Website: macys
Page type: billing-address
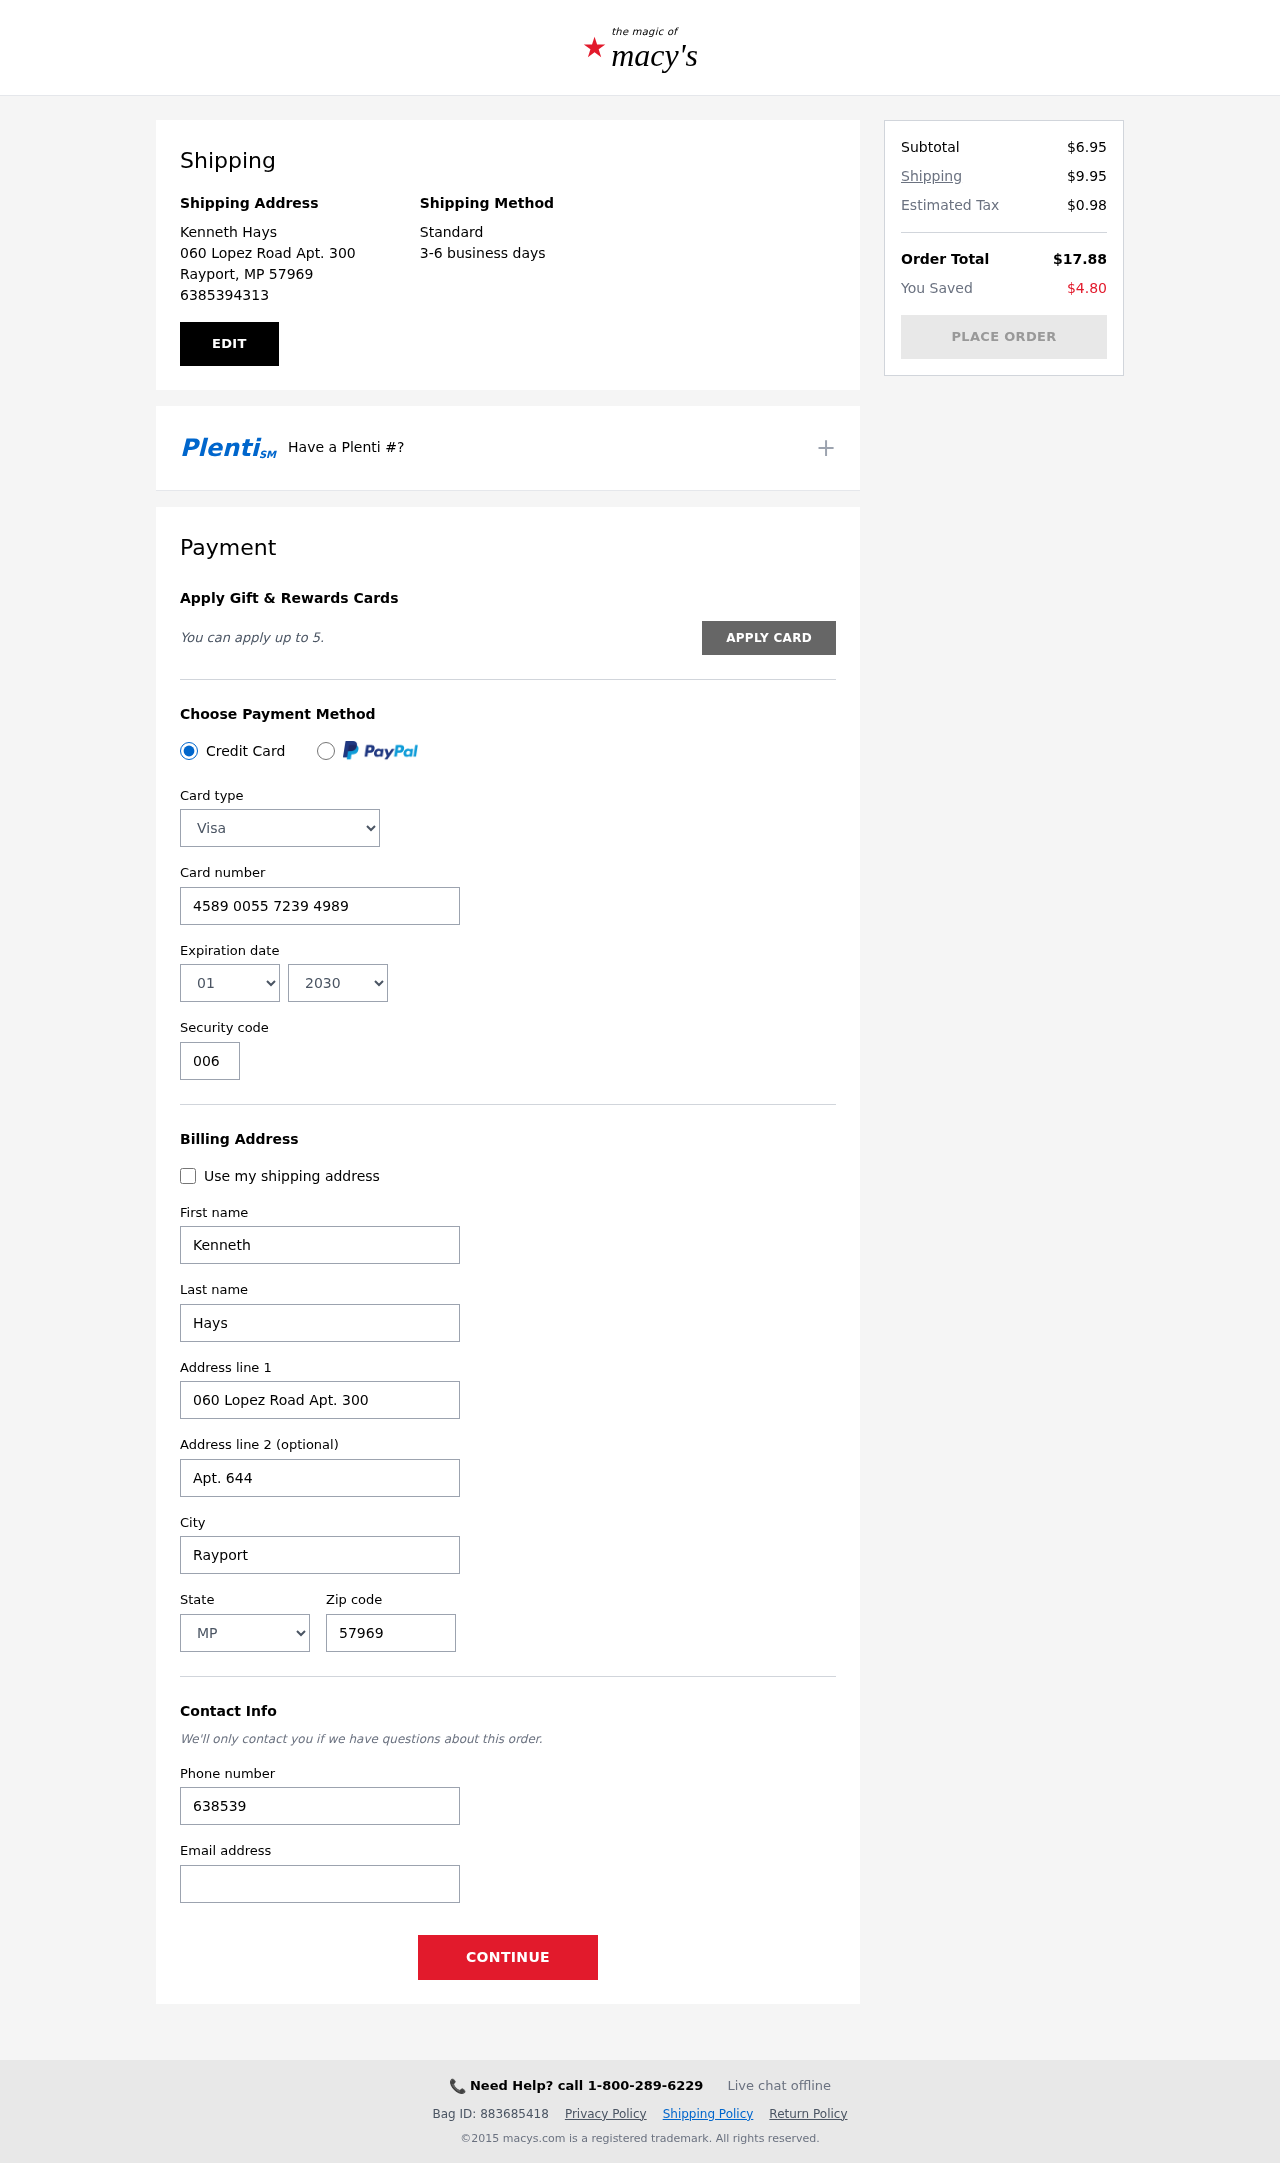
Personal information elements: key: PII_CARD_CVV
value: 006
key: PII_CARD_EXPIRY_MONTH
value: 01
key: PII_CARD_EXPIRY_YEAR
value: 30
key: PII_CARD_NUMBER
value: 4589 0055 7239 4989
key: PII_CARD_TYPE
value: Visa
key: PII_CITY
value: Rayport
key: PII_CITY_STATE_ZIP
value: Rayport, MP 57969
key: PII_EMAIL
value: khays@yahoo.com
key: PII_FIRSTNAME
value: Kenneth
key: PII_FULLNAME
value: Kenneth Hays
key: PII_LASTNAME
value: Hays
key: PII_PHONE
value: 6385394313
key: PII_POSTCODE
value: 57969
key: PII_STATE
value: MP
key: PII_STREET
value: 060 Lopez Road Apt. 300
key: PII_STREET2
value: Apt. 644
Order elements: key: ORDER_SUBTOTAL
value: $6.95
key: ORDER_SHIPPING_COST
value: $9.95
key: ORDER_TAX
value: $0.98
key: ORDER_TOTAL
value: $17.88
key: ORDER_SAVINGS
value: $4.80